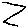
Label: zigzag